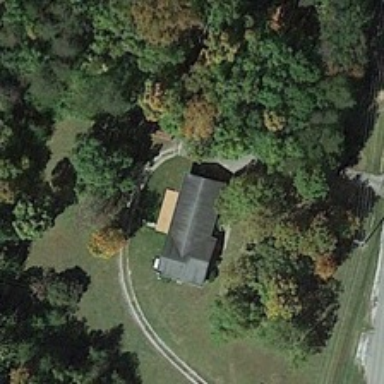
A building surrounded by many green trees is near a road .